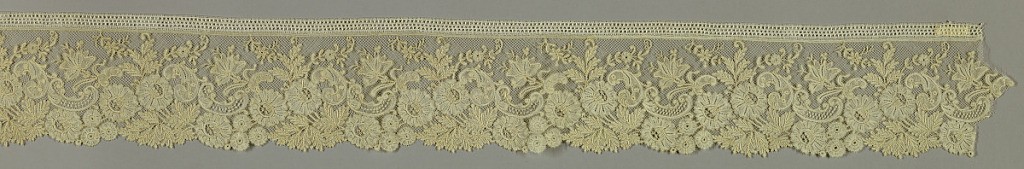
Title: Edge
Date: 19th century
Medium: linen Technique: bobbin lace (late twisted Valenciennes ground with Brussels motifs)
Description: Border resembling Valenciennes type, but made in Belgium. Design of floral, leaf and scroll forms. Twisted Valencienne ground hooked into Brussels motifs.